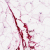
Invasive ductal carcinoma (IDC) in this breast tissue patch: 0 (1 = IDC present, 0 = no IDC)